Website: bh-photo
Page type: receipt
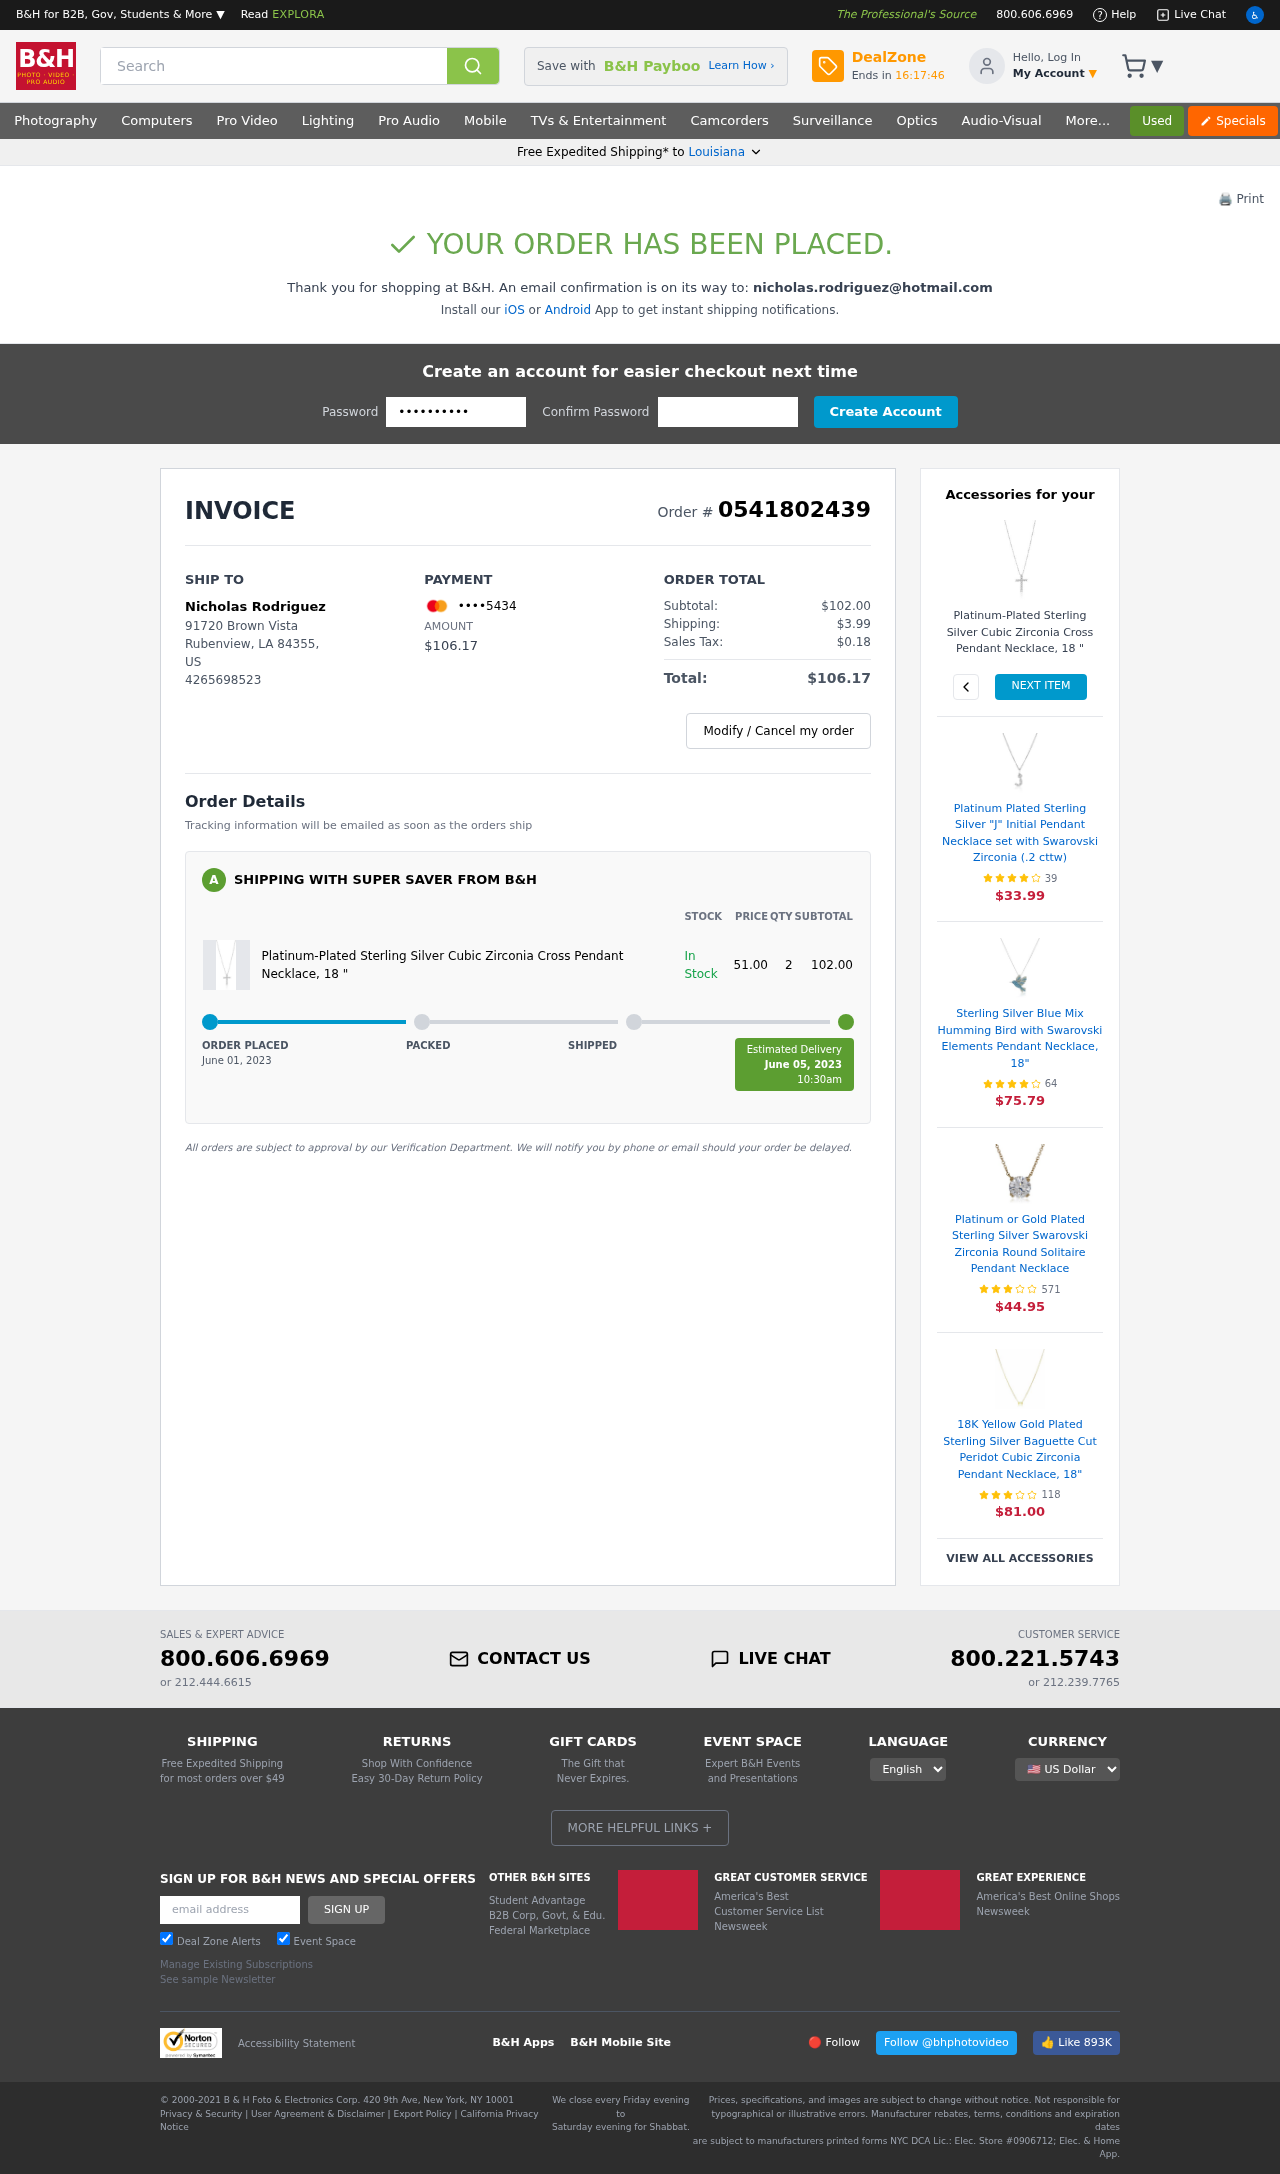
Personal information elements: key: PII_CARD_LAST4
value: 5434
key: PII_CITY
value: Rubenview
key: PII_EMAIL
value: nicholas.rodriguez@hotmail.com
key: PII_FULLNAME
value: Nicholas Rodriguez
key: PII_PHONE
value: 4265698523
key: PII_POSTCODE
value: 84355
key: PII_STATE
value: Louisiana
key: PII_STATE_ABBR
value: LA
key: PII_STREET
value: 91720 Brown Vista
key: PII_COUNTRY_CODE
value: US
Product elements: key: PRODUCT1_NAME
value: Platinum-Plated Sterling Silver Cubic Zirconia Cross Pendant Necklace, 18 "
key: PRODUCT1_PRICE
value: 51
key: PRODUCT1_QUANTITY
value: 2
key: PRODUCT1_NAME2
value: Platinum-Plated Sterling Silver Cubic Zirconia Cross Pendant Necklace, 18 "
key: PRODUCT2_NAME
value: Platinum Plated Sterling Silver "J" Initial Pendant Necklace set with Swarovski Zirconia (.2 cttw)
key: PRODUCT2_NUM_RATINGS
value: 39
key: PRODUCT2_PRICE
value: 33.99
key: PRODUCT3_NAME
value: Sterling Silver Blue Mix Humming Bird with Swarovski Elements Pendant Necklace, 18"
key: PRODUCT3_NUM_RATINGS
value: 64
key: PRODUCT3_PRICE
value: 75.79
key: PRODUCT4_NAME
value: Platinum or Gold Plated Sterling Silver Swarovski Zirconia Round Solitaire Pendant Necklace
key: PRODUCT4_NUM_RATINGS
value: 571
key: PRODUCT4_PRICE
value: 44.95
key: PRODUCT5_NAME
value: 18K Yellow Gold Plated Sterling Silver Baguette Cut Peridot Cubic Zirconia Pendant Necklace, 18"
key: PRODUCT5_NUM_RATINGS
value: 118
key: PRODUCT5_PRICE
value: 81.00
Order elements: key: ORDER_ID
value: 0541802439
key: ORDER_TOTAL
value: $106.17
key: ORDER_SUBTOTAL
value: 102.00
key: ORDER_SUBTOTAL
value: $102.00
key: ORDER_SHIPPING_COST
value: $3.99
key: ORDER_TAX
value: $0.18
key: ORDER_DATE
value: June 01, 2023
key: ORDER_DELIVERY_DATE
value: June 05, 2023
Search elements: key: HEADER_SEARCH
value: Search